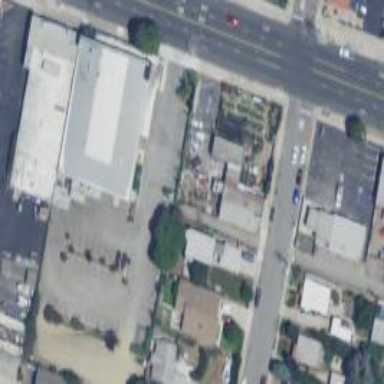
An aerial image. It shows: Alley classified as service road.